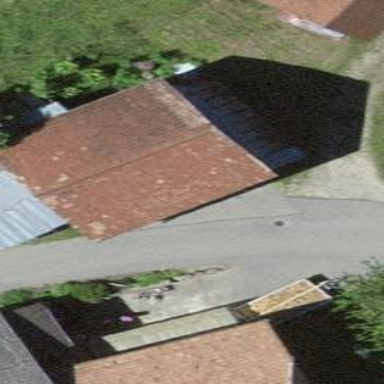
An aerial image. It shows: Rural barn.